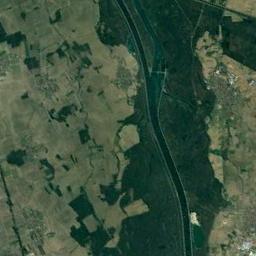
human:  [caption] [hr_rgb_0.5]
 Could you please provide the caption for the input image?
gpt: The deep blue river goes through the grass .

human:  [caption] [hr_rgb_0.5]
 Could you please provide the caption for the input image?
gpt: The river is surrounded by trees .

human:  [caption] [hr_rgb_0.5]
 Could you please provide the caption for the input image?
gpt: The river goes through farmland and grass .

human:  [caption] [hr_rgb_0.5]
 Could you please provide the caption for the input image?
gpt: A curvy green river with green and taupe on both sides .

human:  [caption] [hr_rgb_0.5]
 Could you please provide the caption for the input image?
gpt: There are many green trees near the river .